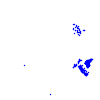
Particle: electron